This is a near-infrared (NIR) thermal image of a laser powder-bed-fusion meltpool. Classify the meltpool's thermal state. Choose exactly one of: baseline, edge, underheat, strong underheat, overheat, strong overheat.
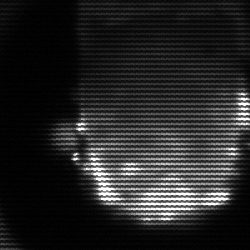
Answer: baseline